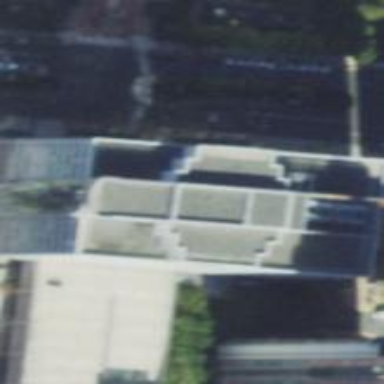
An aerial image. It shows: Commercial building.